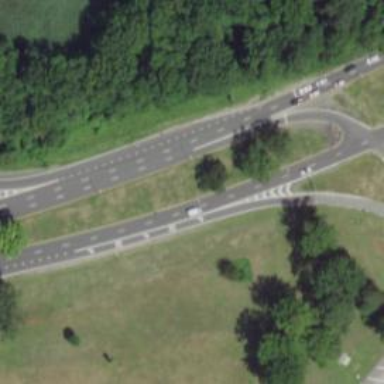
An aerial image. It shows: Motorway junction.